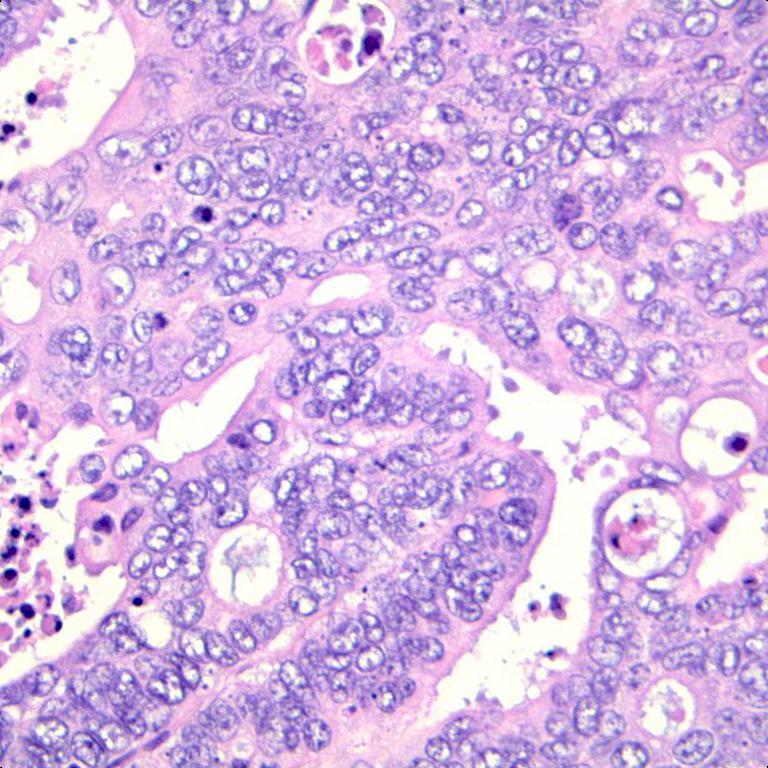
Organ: colon
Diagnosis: adenocarcinomas